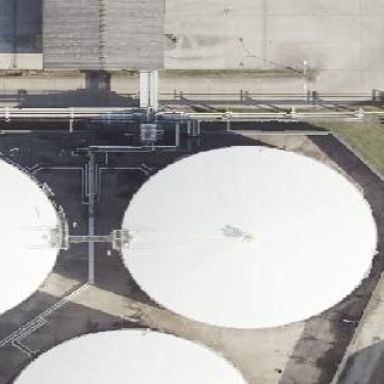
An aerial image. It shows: Storage tank which is man-made and housed in building.